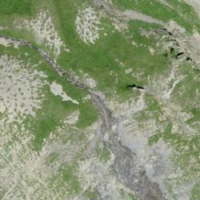
EUNIS habitat code: 26
Species observed at this site:
Astragalus alpinus